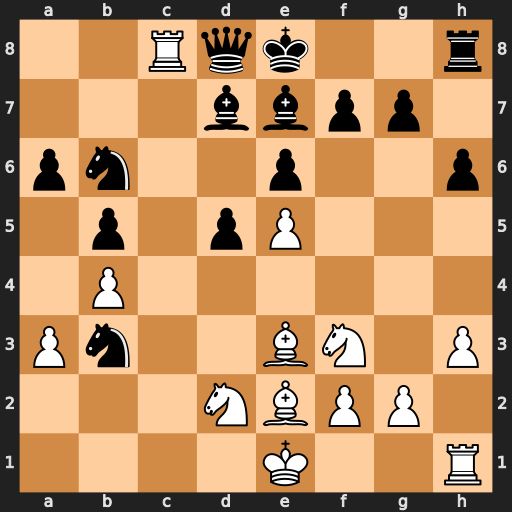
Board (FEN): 2Rqk2r/3bbpp1/pn2p2p/1p1pP3/1P6/Pn2BN1P/3NBPP1/4K2R
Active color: w
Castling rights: Kk
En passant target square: -
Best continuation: Rxd8+ Bxd8 Nxb3